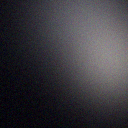
Screen state: off